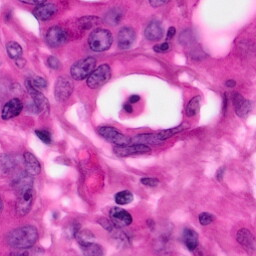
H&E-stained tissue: Pancreatic